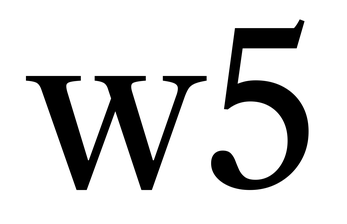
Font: LibreCaslonText_Regular